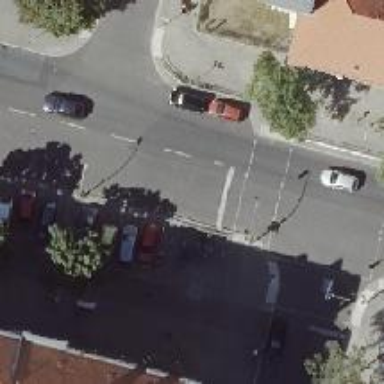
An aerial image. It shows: Road with traffic signals.